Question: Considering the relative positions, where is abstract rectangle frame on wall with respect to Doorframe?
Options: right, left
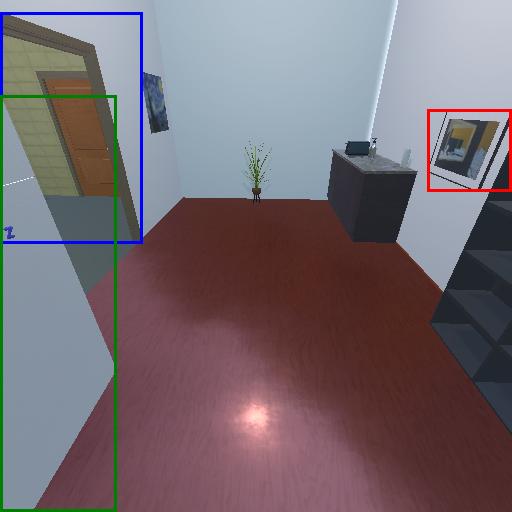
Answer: right